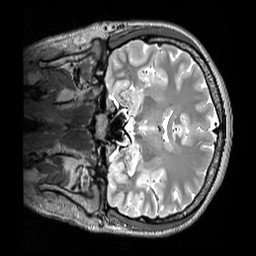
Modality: T2w
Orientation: coronal
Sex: male
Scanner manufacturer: siemens
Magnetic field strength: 3 T
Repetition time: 3.2 s
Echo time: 0.409 s